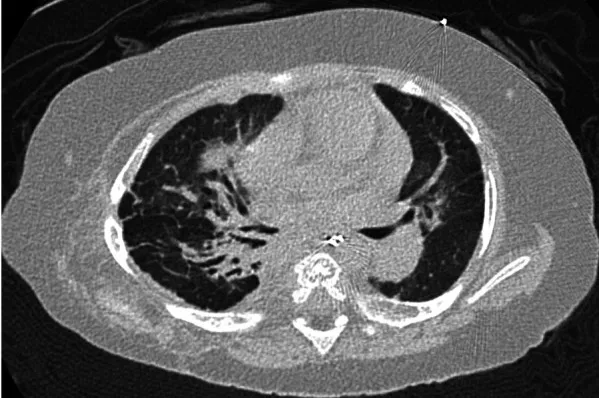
Case 2: axial CT images of lung window settings at 1 year of age. Axial CT images show parahilar consolidation and subpleural linear opacities of atelectasis or fibrosis with bronchodilation, predominantly in the right lung field.
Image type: radiology (ct)